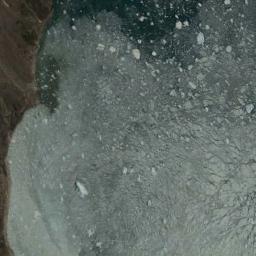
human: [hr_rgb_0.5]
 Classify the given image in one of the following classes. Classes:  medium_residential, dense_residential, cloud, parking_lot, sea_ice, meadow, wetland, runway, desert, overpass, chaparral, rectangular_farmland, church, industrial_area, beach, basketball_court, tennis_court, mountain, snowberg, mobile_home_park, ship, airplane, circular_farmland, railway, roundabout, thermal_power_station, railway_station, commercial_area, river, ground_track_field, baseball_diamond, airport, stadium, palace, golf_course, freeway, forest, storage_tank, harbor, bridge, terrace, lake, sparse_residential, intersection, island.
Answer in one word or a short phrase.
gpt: sea_ice